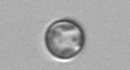
Label: Thalassiosira